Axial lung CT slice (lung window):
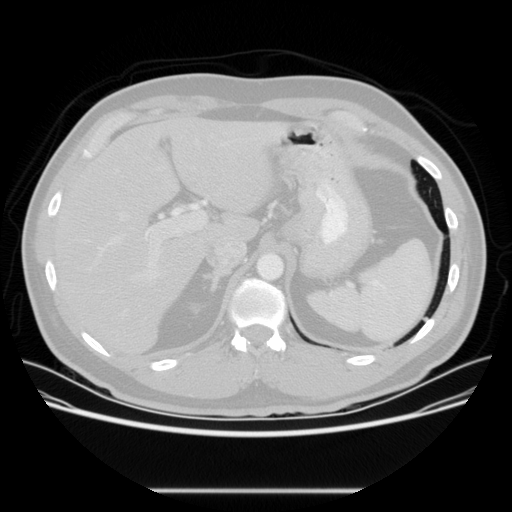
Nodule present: no